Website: home-depot
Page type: account-selection
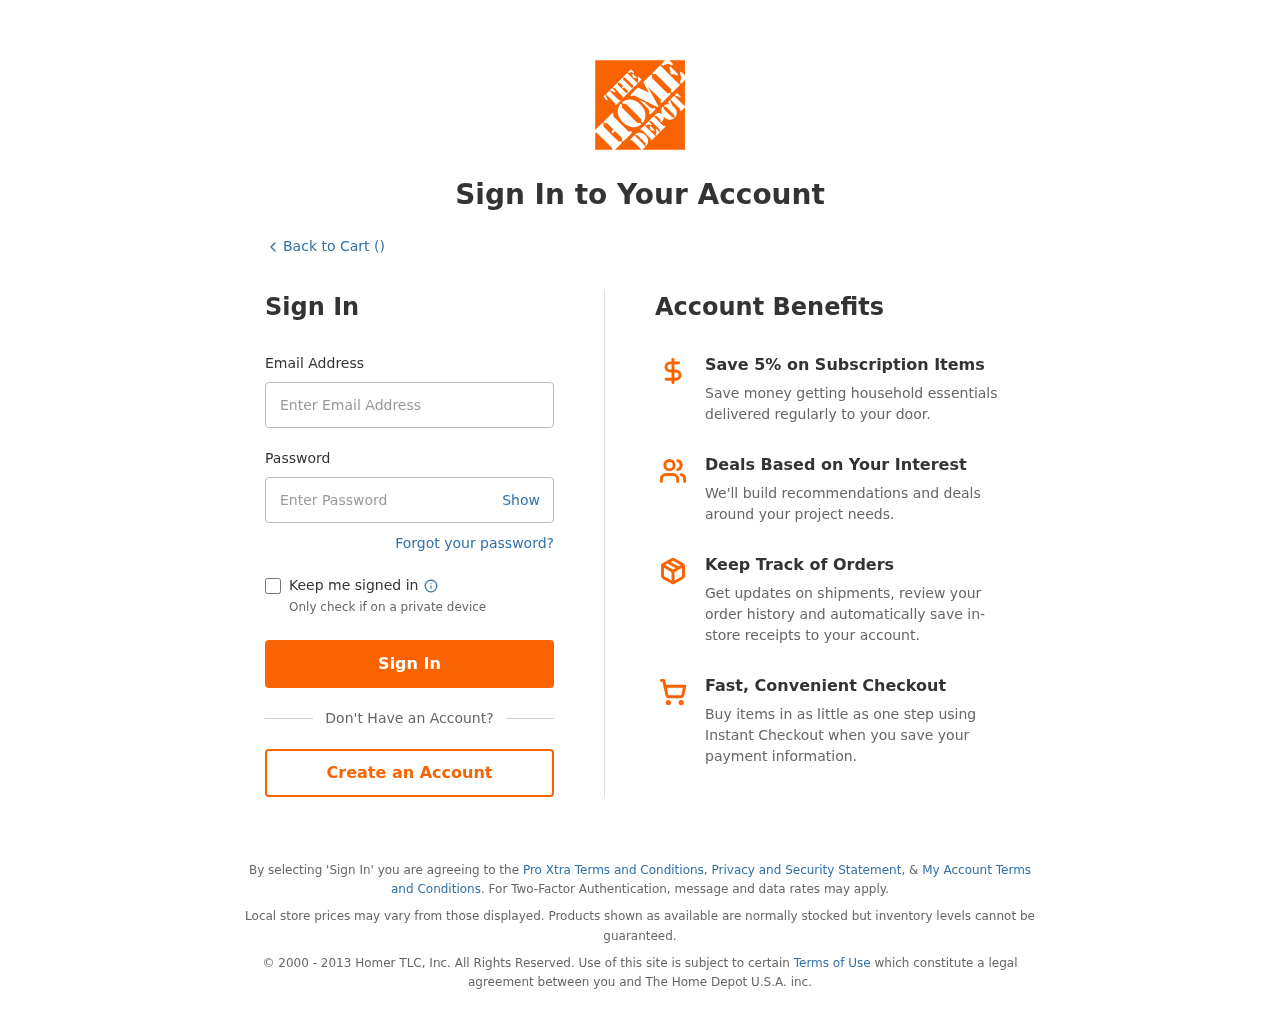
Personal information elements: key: PII_LOGIN_USERNAME
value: anthony_landry